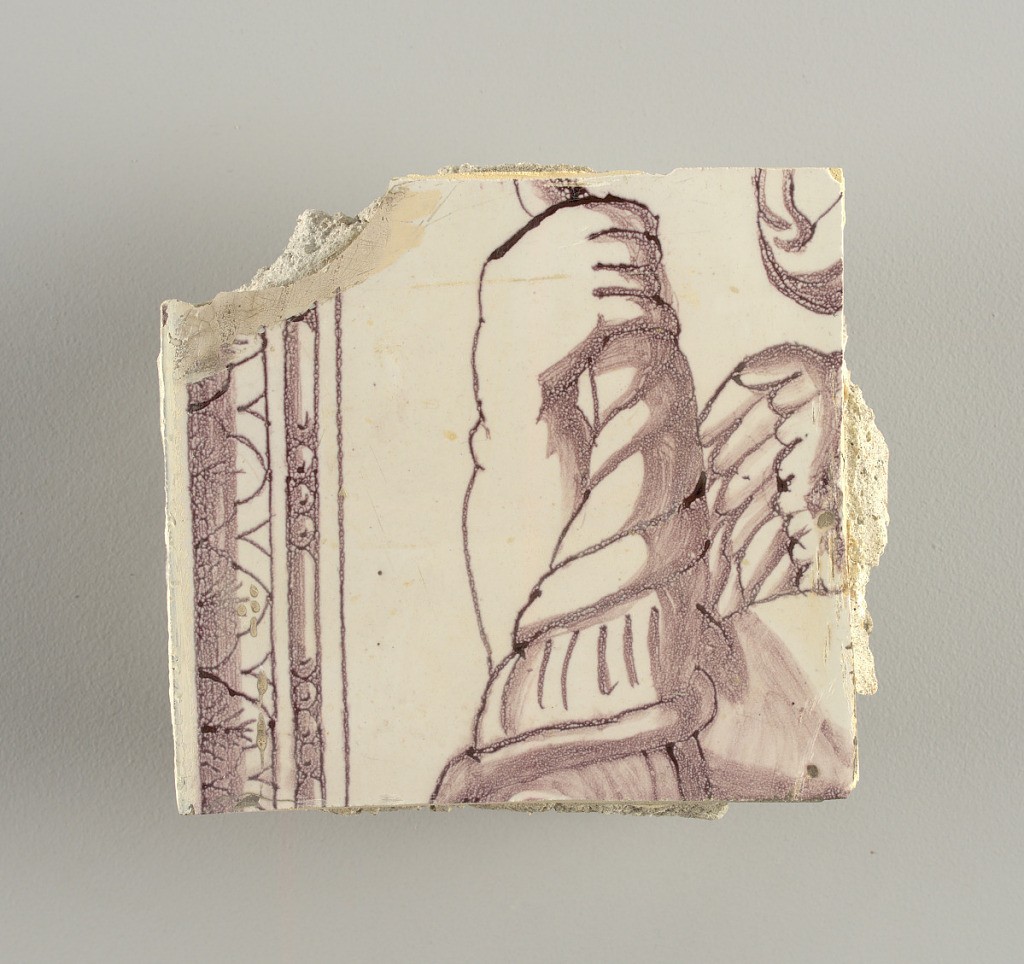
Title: Tile wall facing
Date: ca. 1725
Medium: Tin-glazed earthenware, underglaze
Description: Horizontal rectangle.  Thirty tiles wide and twenty-three tiles high with opening for fireplace eleven tiles wide and ten high.  Foliage arabesques disposed about three vertical axes from which are emphazised by urns at center and right, and at left by the figure of a standing woman carrying an infant on her arm and accompanied by two children.